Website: apple-inc
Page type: payment
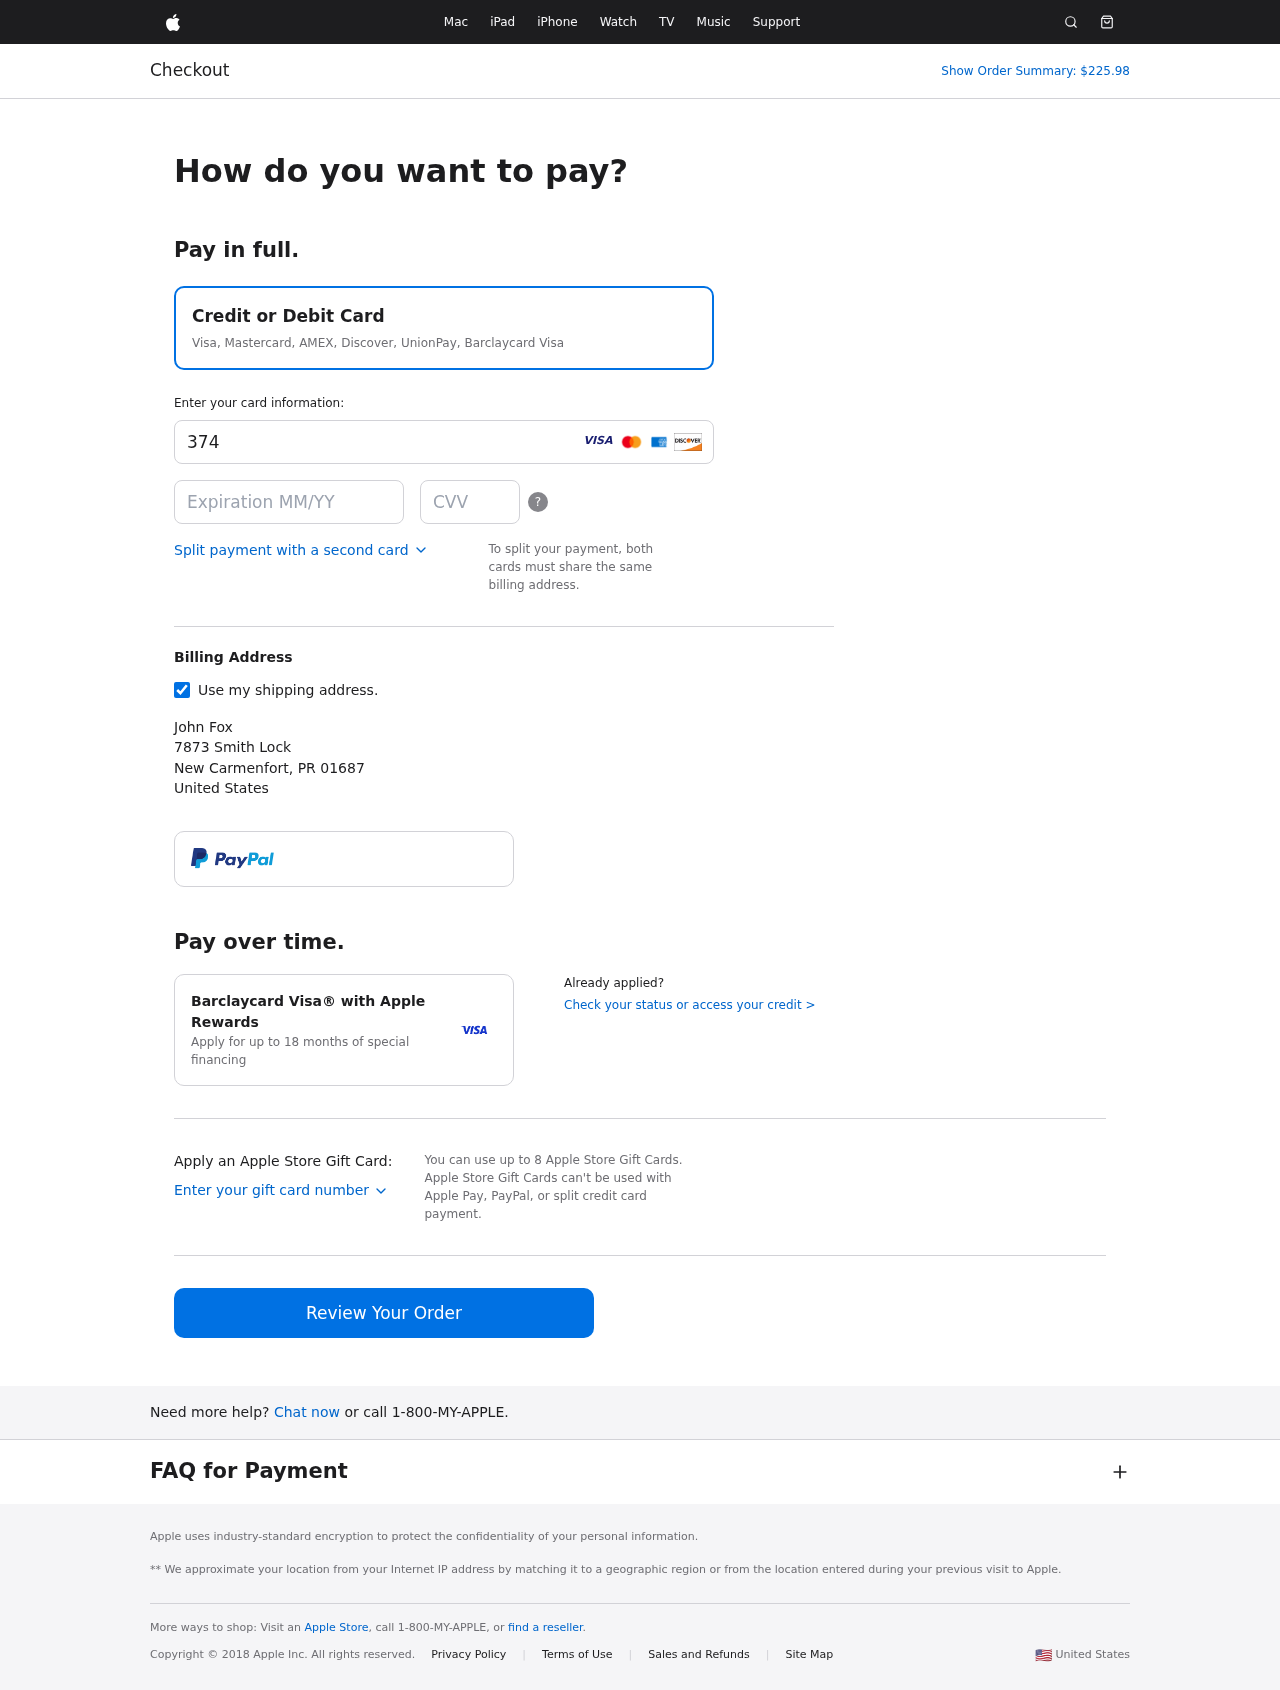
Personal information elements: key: PII_CARD_CVV
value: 3667
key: PII_CARD_EXPIRY
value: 09/28
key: PII_CARD_NUMBER
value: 3741 8310 1617 761
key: PII_CITY
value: New Carmenfort
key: PII_COUNTRY
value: United States
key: PII_FULLNAME
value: John Fox
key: PII_POSTCODE
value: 01687
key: PII_STATE_ABBR
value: PR
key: PII_STREET
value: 7873 Smith Lock
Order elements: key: ORDER_TOTAL
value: Show Order Summary: $225.98